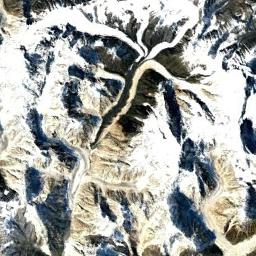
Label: snowberg